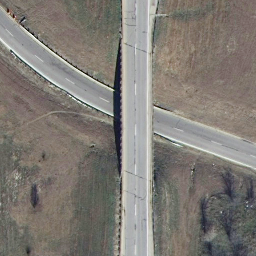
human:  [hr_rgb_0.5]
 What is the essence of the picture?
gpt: overpass